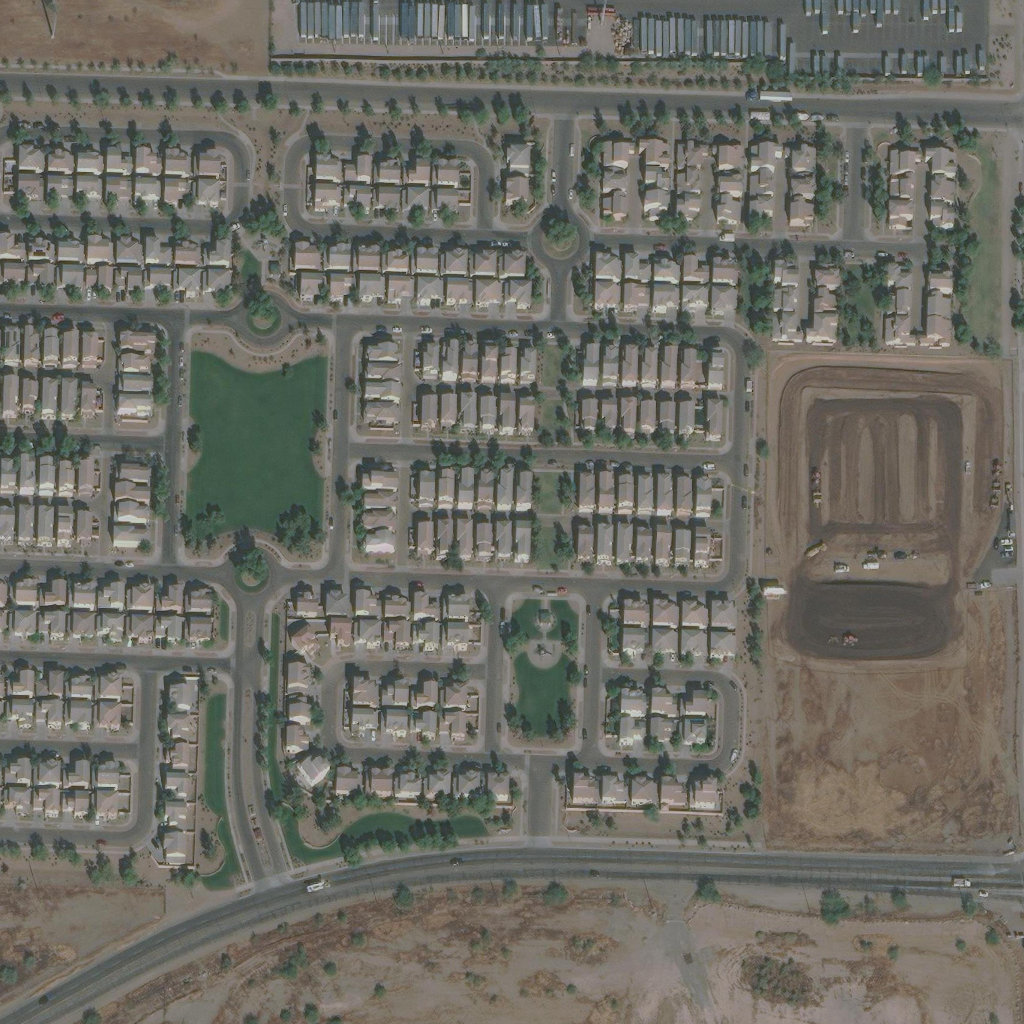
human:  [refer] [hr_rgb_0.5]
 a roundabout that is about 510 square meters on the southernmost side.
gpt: <box>[[21, 52, 27, 59, 0]]</box>